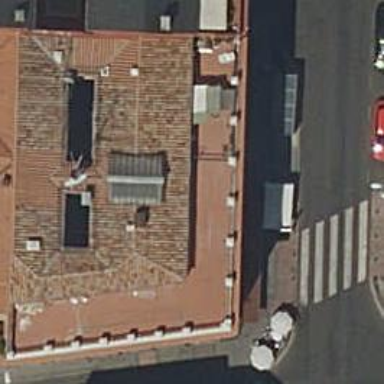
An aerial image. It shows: Bar.